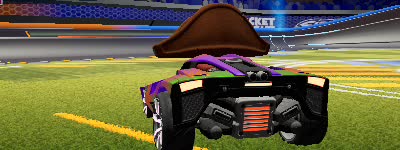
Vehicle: breakout